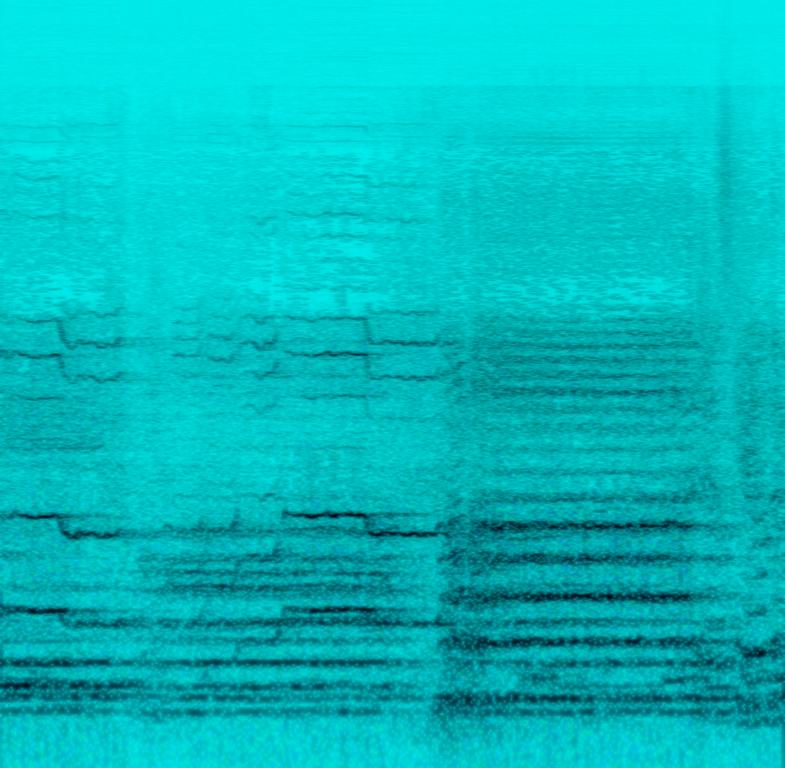
The low quality recording features a cover of a rock song sung by harmonizing female choir vocals. The recording is noisy, in mono and it sounds emotional and passionate.